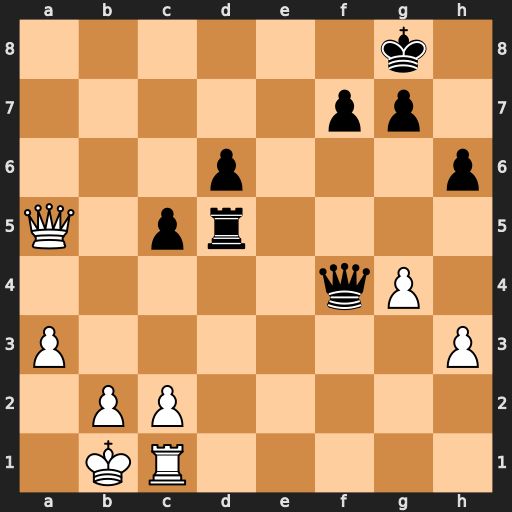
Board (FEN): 6k1/5pp1/3p3p/Q1pr4/5qP1/P6P/1PP5/1KR5
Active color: w
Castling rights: -
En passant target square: -
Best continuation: Qa8+ Kh7 Qxd5